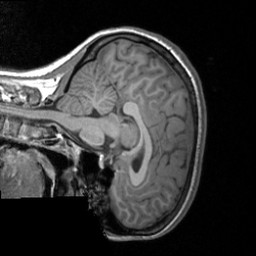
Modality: T1w
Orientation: sagittal
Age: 23
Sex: female
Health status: healthy
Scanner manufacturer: siemens
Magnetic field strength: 3 T
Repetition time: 1.9 s
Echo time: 0.00226 s